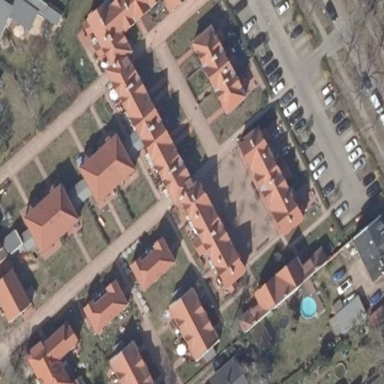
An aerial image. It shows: Charming neighbourhood.